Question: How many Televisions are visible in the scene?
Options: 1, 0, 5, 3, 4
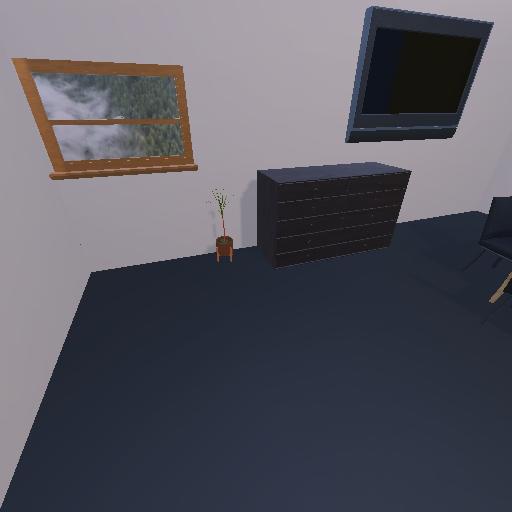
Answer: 1